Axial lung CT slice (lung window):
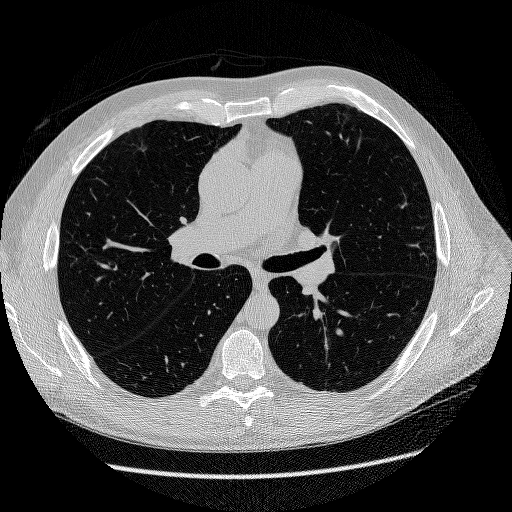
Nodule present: no